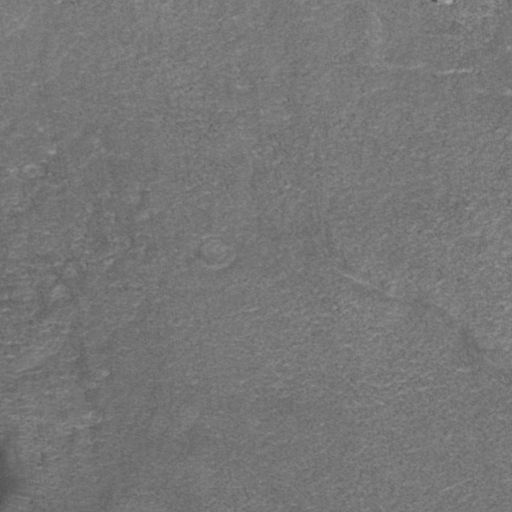
Classes present: Background, Cone